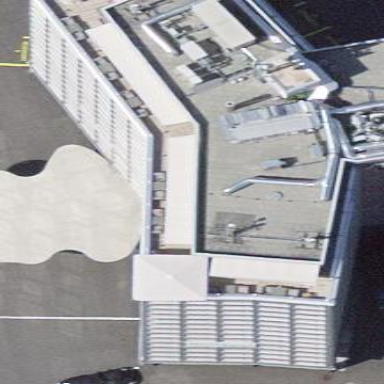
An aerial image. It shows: Building with flat roof.